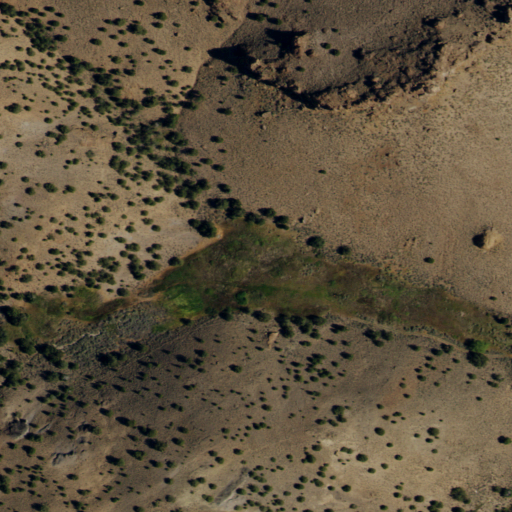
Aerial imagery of plain(s) in Nevada named Egbert Meadow containing shrub, herbaceous wetlands, and woody wetlands